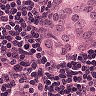
Metastatic tissue present: yes